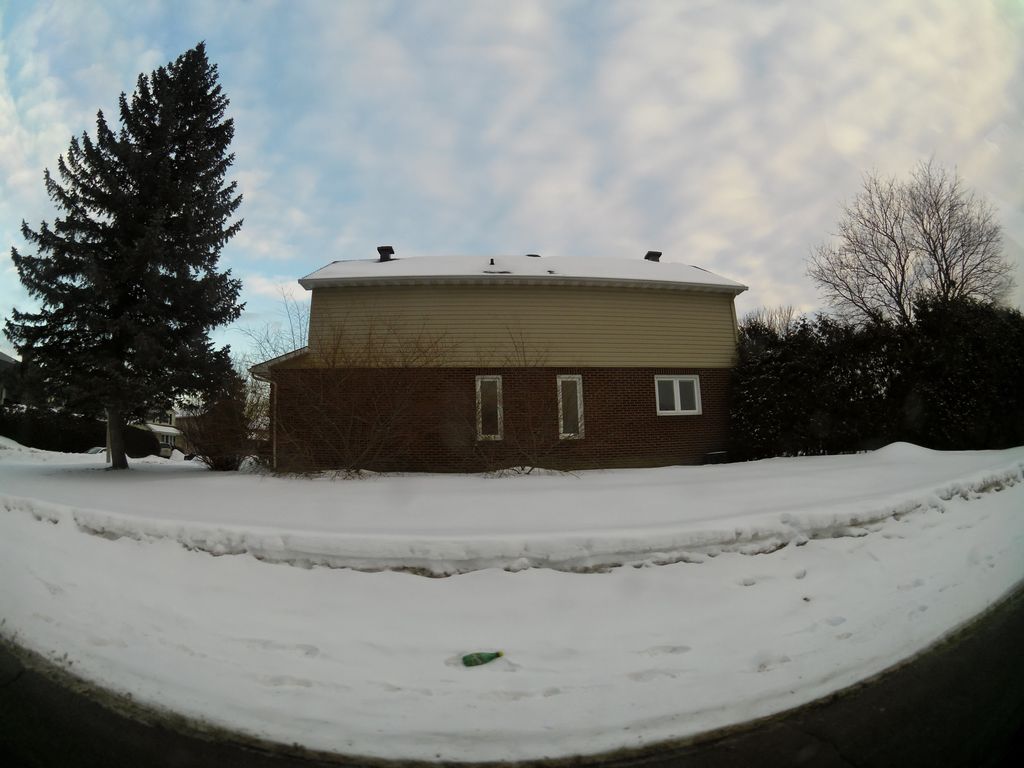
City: ottawa-gatineau